Question: I have a table as follows:
'''
Date Ticket Question Response
2016-10-01 1 Score? 10
2016-10-01 1 Reason? Awesome
2016-10-02 2 Score? 9
2016-10-02 2 Reason? Good
2016-10-03 3 Score? 8
2016-10-03 3 Reason? Okay
'''
I want to Pivot it in SQL as:
'''
Date Ticket Score? Reason?
2016-10-01 1 10 Awesome
2016-10-02 2 9 Good
2016-10-03 3 8 Okay
'''
Can someone please help? I'm happy to provide more details if required.

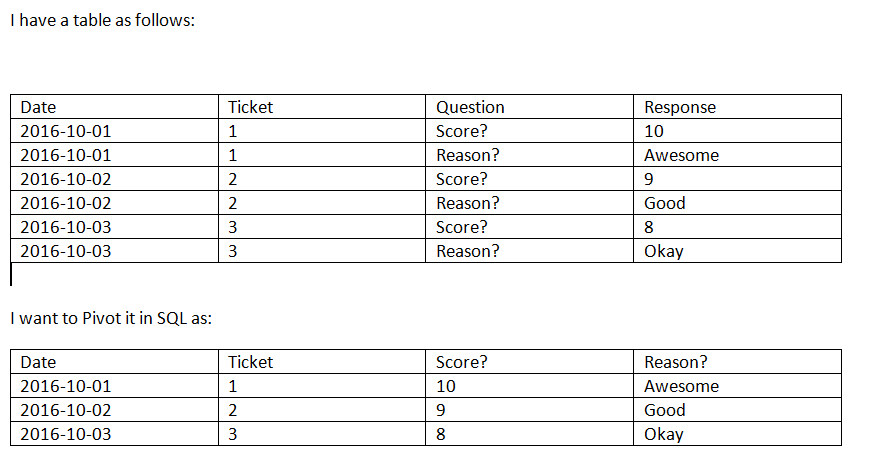
Answer: If it does not need to by dynamic, a simple conditional aggregation should do.
'''
Select Date
,Ticket
,Score = max(case when Question='Score?' then Response else null end)
,Reason = max(case when Question='Reason?' then Response else null end)
From YourTable
Group By Date,Ticket
'''